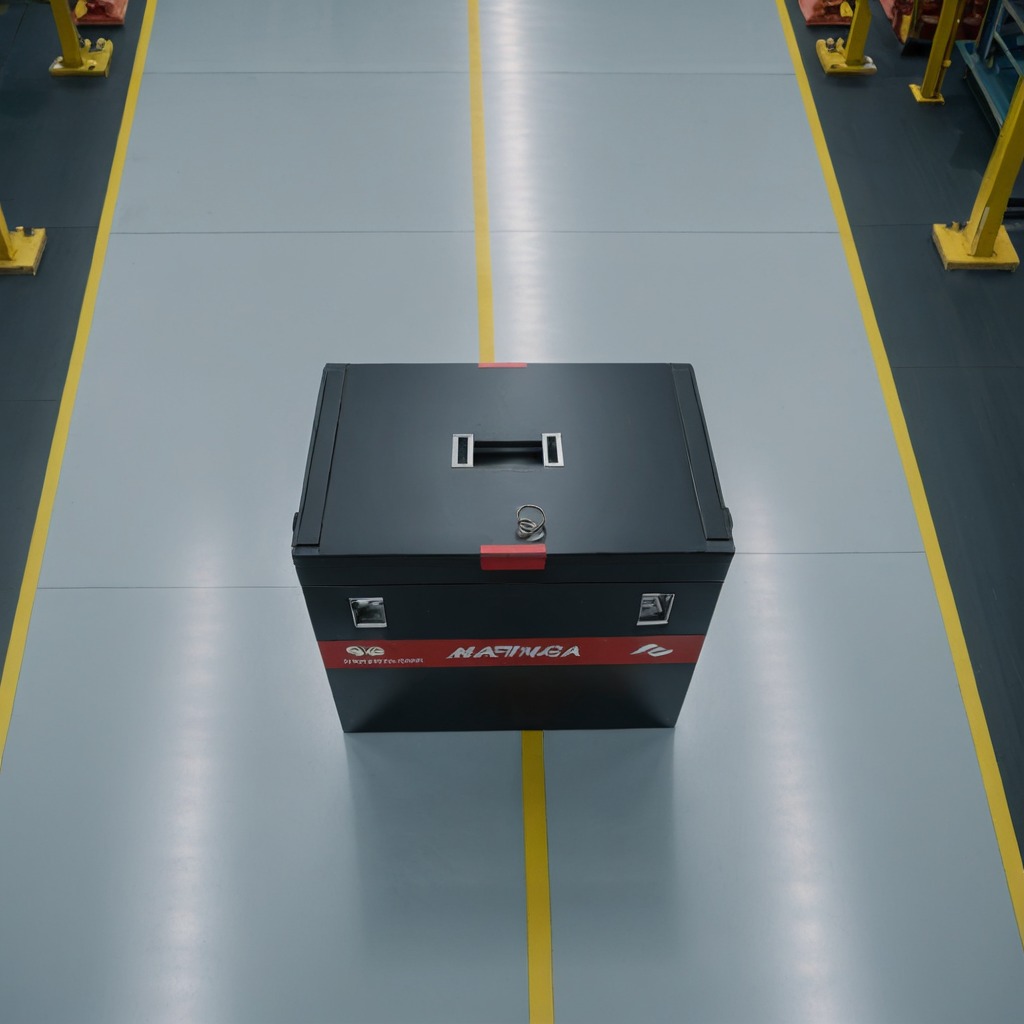
A coiled metal spring is lying on the toolbox surface in an airplane hangar workshop 8K.